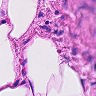
Metastatic tissue present: no